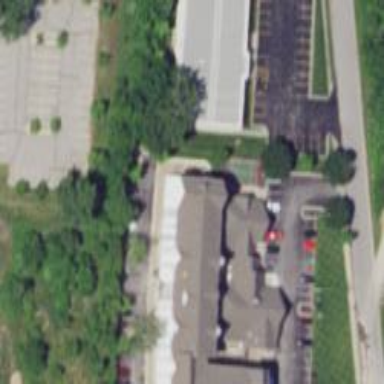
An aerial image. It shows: Hotel building.